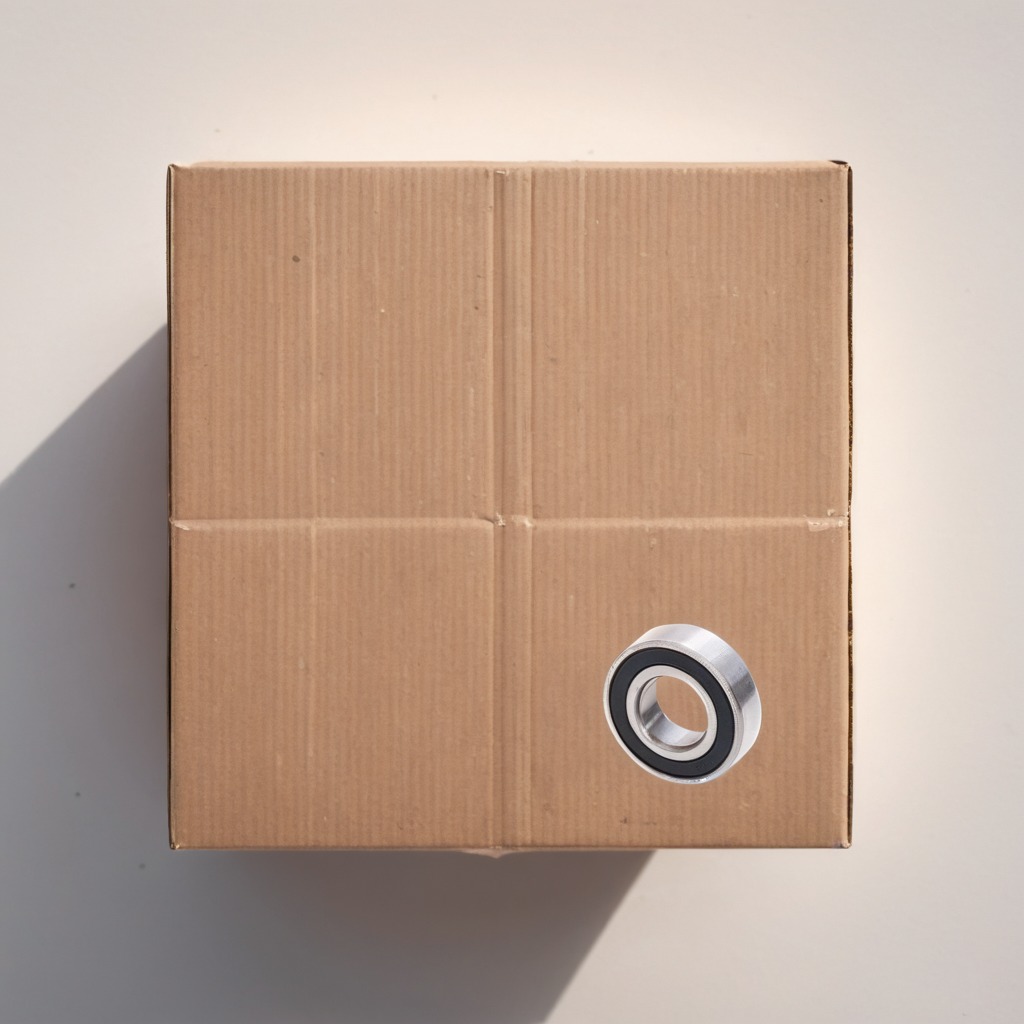
A metal ball bearing is lying on the cardboard box surface in an outdoor workshop during daytime bright natural light soft shadows slightly creased but